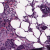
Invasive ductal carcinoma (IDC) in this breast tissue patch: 1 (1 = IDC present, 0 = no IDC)